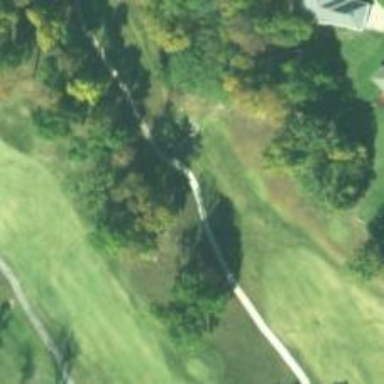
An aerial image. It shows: Path designed for golf carts.